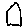
Label: house